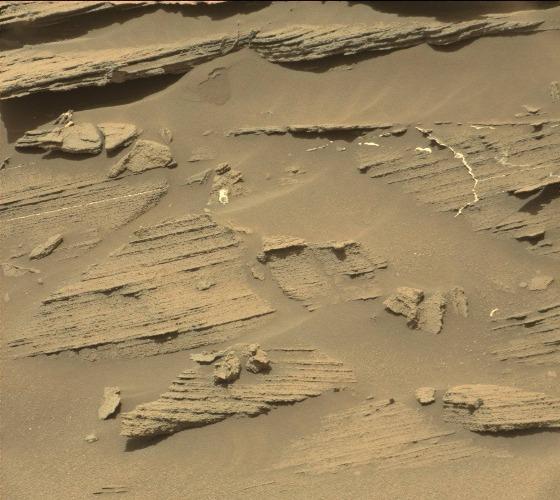
Terrain classes present: Bedrock, Gravel / Sand / Soil, Rock, Shadow